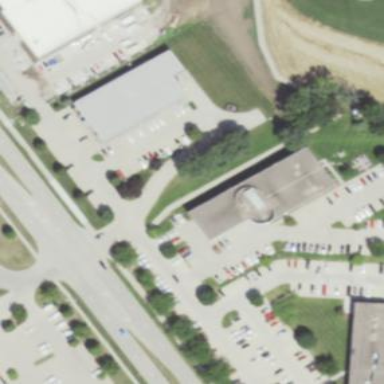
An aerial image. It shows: Office building.